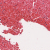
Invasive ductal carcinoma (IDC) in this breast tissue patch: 0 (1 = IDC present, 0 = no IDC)